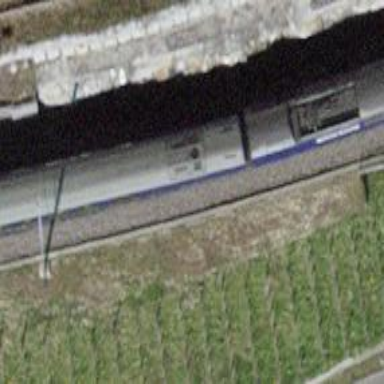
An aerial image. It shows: Single-track electrified railway with contact line.